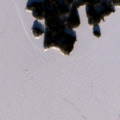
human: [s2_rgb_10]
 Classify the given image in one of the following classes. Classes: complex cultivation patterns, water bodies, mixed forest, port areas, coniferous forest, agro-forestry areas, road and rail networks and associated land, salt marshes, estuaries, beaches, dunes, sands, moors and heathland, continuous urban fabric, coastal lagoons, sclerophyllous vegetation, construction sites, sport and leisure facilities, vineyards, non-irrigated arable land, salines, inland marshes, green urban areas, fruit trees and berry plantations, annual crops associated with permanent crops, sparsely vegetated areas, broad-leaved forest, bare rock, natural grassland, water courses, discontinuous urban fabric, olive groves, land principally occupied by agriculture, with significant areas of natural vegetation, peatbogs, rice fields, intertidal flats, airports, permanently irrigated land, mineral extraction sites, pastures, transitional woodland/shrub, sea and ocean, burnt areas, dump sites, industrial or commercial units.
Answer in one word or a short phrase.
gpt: mixed forest, water bodies